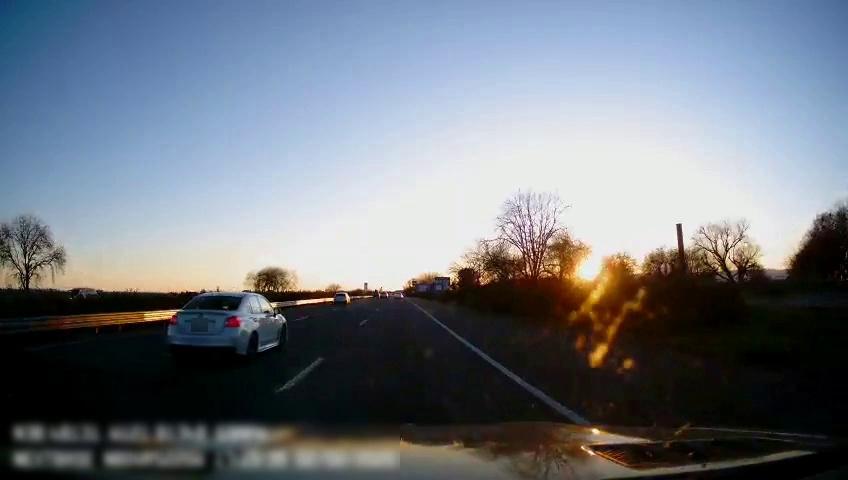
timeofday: Day
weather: Sunny
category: Drivable Space
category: Vehicles | SUV
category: Vehicles | Car
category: Vehicles | SUV
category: Lanes | Alternate Lane
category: Lanes | Alternate Lane
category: Lanes | Current Lane
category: Lanes | Alternate Lane
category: Traffic | Signs
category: Traffic | Signs